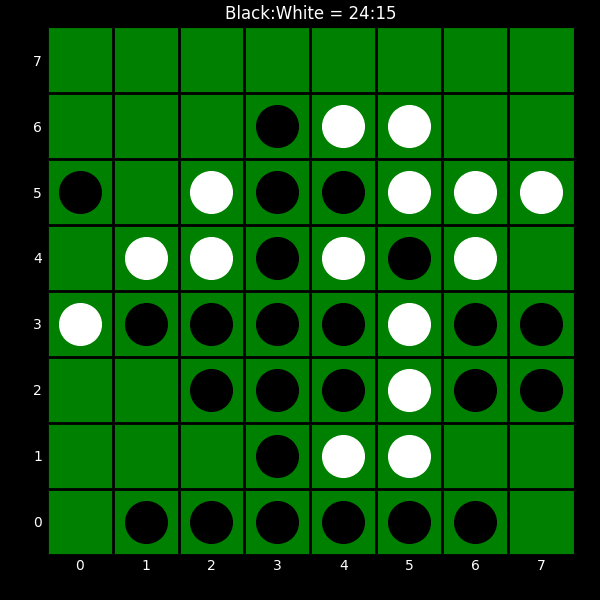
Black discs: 24
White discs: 15